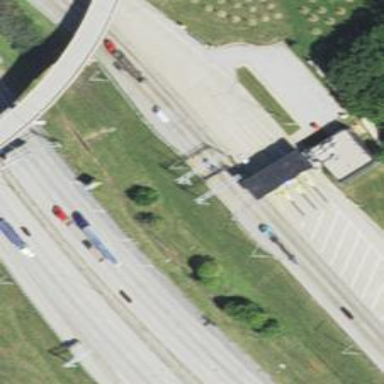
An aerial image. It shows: Toll gantry on the road.